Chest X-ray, PA view. Patient: 33 years old, sex M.
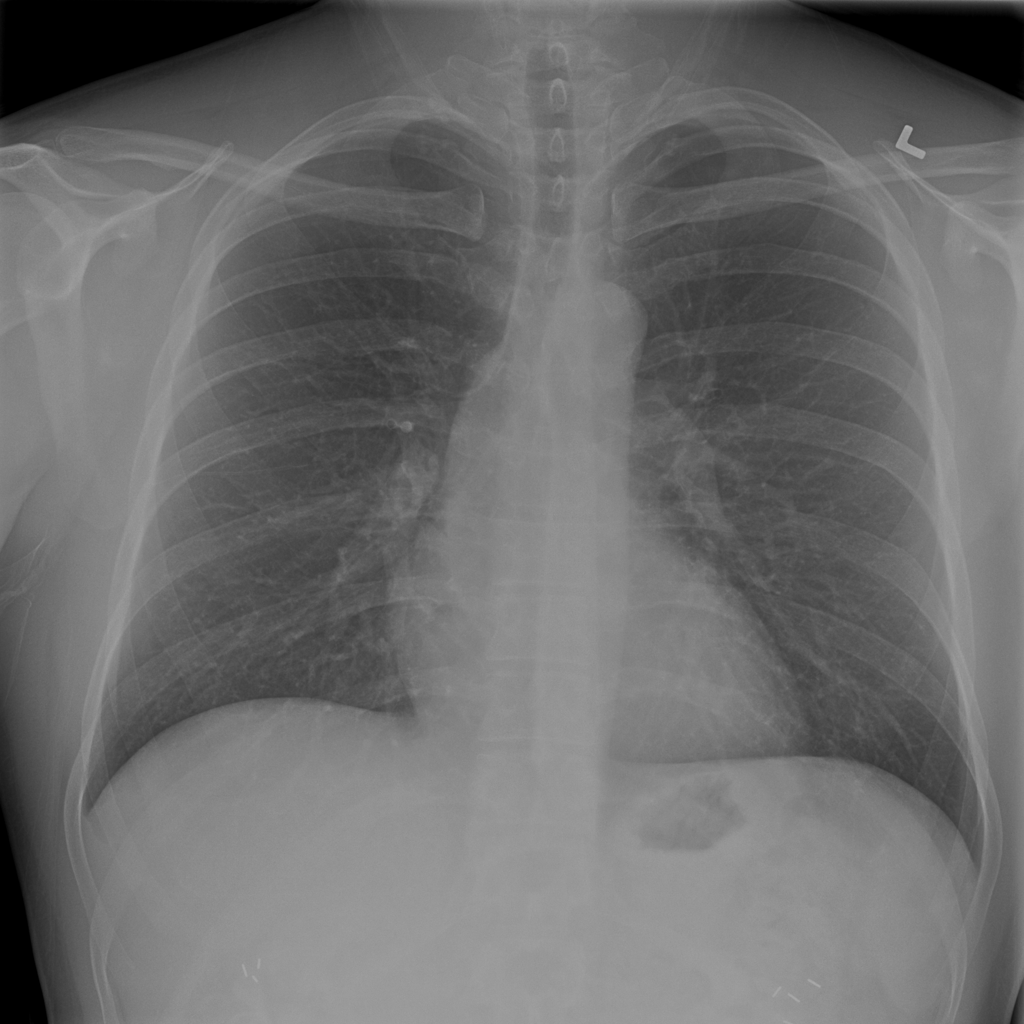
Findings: No Finding